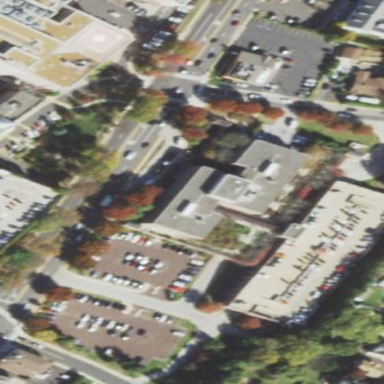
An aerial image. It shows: Hospital building.